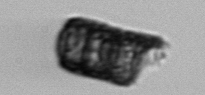
Label: Paralia_sulcata